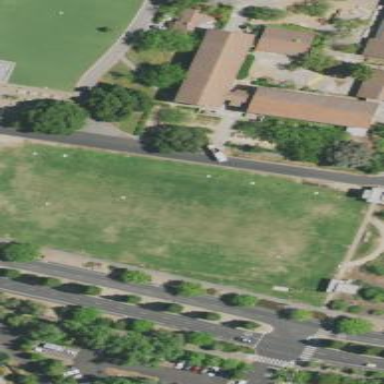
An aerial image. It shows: Recreation ground.